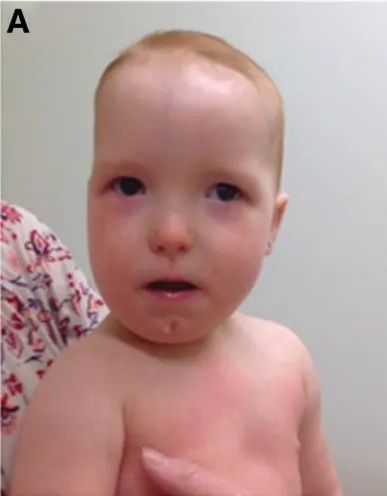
Clinical presentation of the patient. Photographs of the patient at 14 months.
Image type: medical_photograph (skin_photograph)